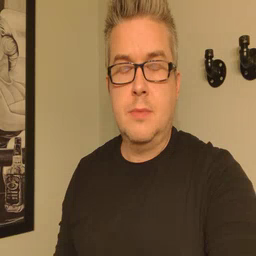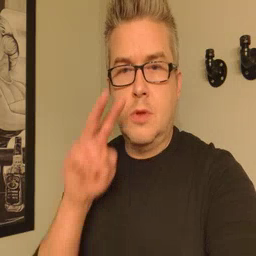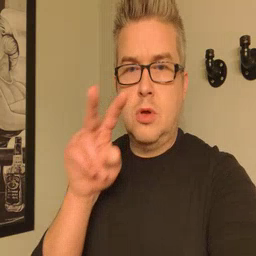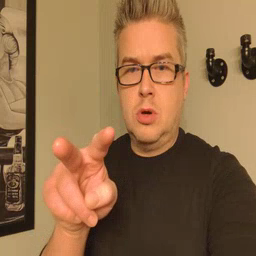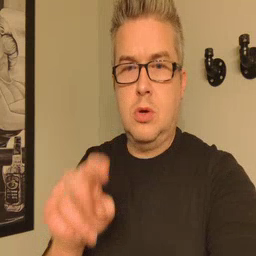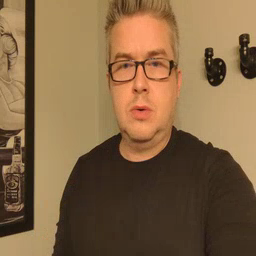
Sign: look